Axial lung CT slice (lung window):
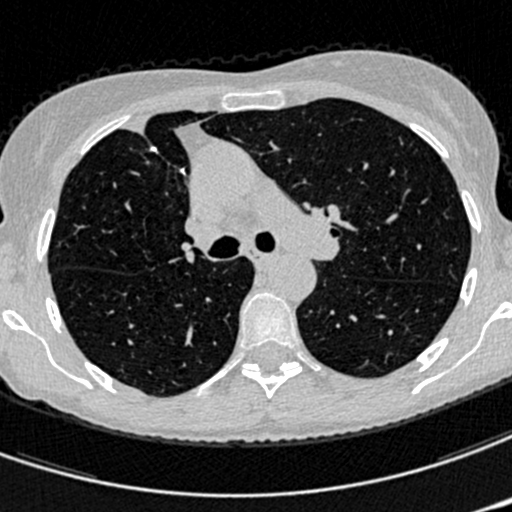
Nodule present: no